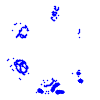
Particle: proton